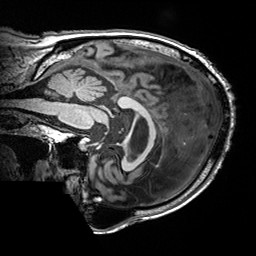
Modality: T1w
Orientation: sagittal
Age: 76
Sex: male
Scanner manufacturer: siemens
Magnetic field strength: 3 T
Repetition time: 2.2 s
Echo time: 0.00245 s